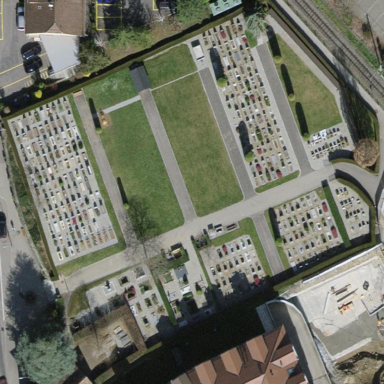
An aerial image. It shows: Cemetery.